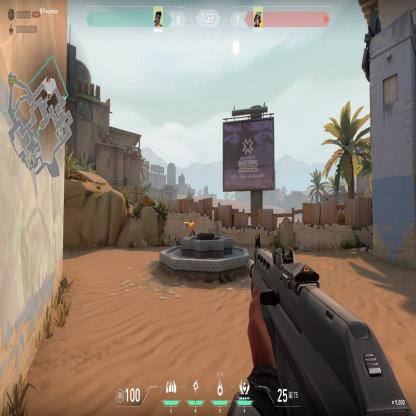
Label: enemy